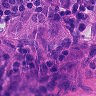
Metastatic tissue present: yes